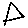
Label: triangle